Interaction volume radius: 10 \u00c5
Interaction volume height: 30 \u00c5
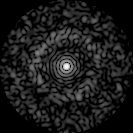
Disorder parameter: 0.8207